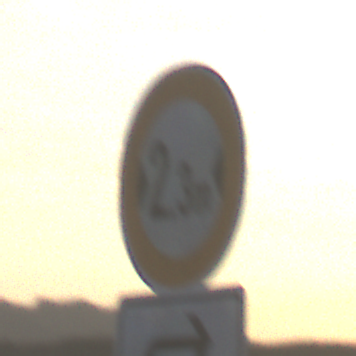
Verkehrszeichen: TatsaechlicheBreite2Komma3
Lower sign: RichtungsangabeDurchPfeile5
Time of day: SunriseSunset
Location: Outdoor (Nature)
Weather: PartlyCloudy
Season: NotSpecified
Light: Natural